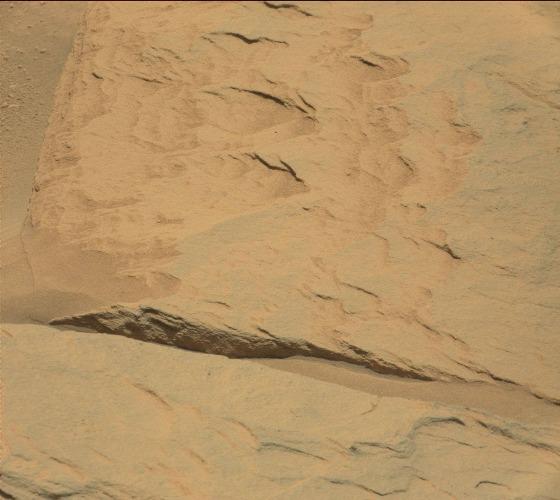
Terrain classes present: Bedrock, Gravel / Sand / Soil